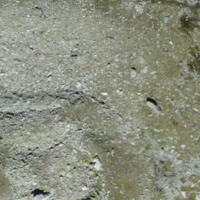
EUNIS habitat code: 31
Species observed at this site:
Salix retusa